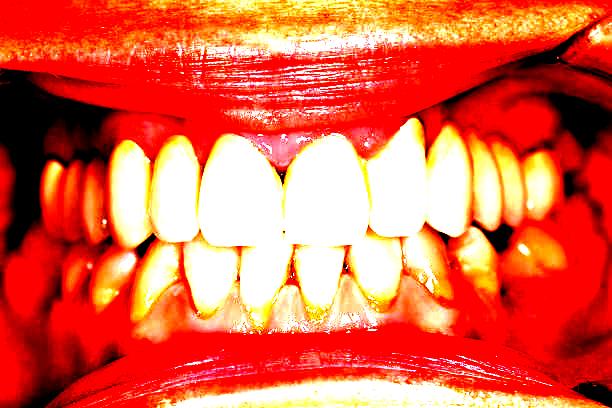
Condition: Calculus